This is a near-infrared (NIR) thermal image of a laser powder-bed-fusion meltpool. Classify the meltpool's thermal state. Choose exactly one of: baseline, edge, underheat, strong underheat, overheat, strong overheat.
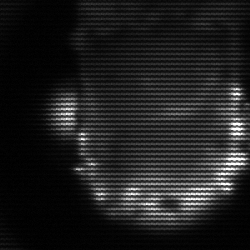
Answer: baseline